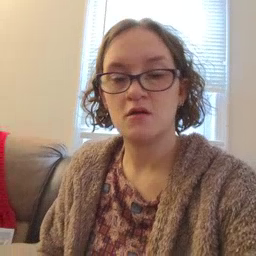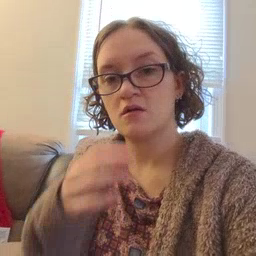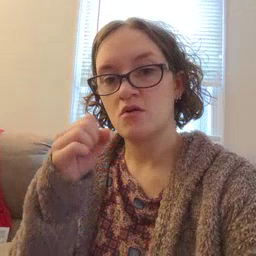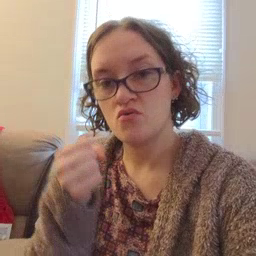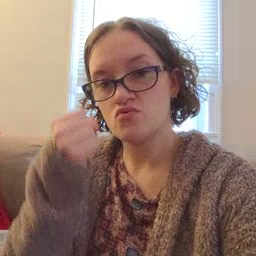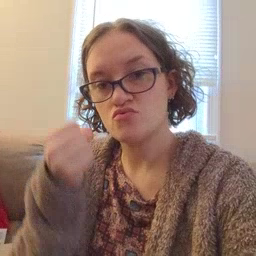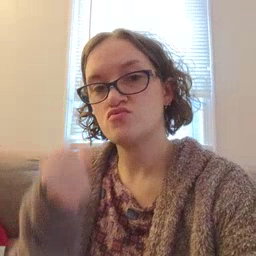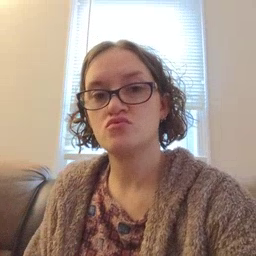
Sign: car